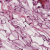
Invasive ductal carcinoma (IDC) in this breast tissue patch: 0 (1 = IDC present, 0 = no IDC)